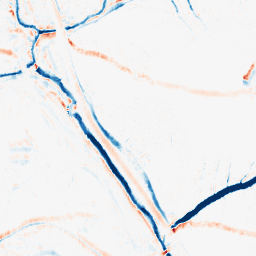
Category: morphological
Decomposition family: morphological_ellipse
Decomposition parameters: operation: average
width: 10
height: 5
Upsampling method: linear_exact
Upsampling parameters: scale: 2
Upsampling scale: 2